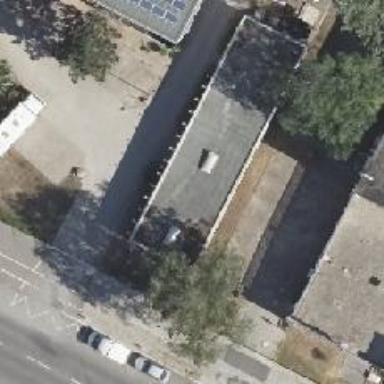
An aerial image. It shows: Car repair shop.